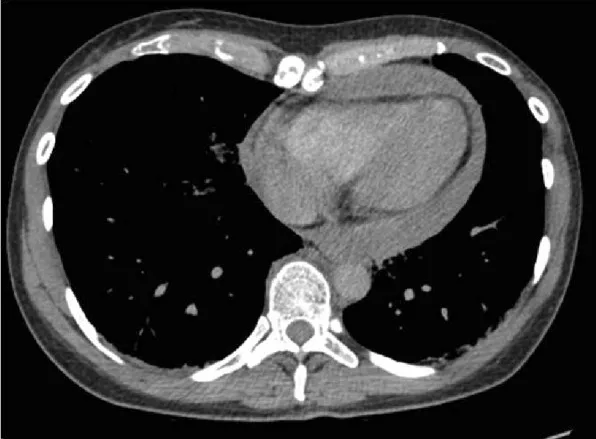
Computed tomography scan showing the three-cm pericardial effusion.
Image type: radiology (ct)